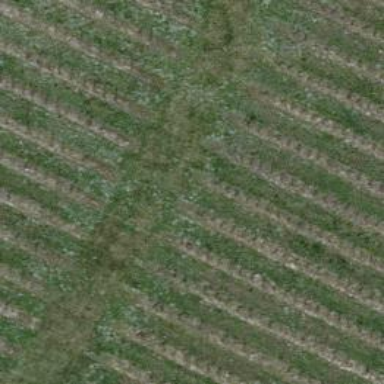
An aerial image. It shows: Track with grass surface categorized as grade4 tracktype.